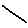
Label: line